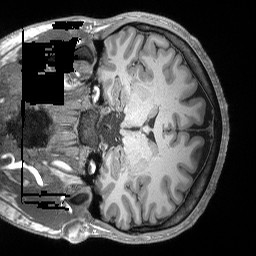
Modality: T1w
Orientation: coronal
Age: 20
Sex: female
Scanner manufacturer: siemens
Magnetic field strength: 3 T
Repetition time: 2.2 s
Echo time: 0.00169 s